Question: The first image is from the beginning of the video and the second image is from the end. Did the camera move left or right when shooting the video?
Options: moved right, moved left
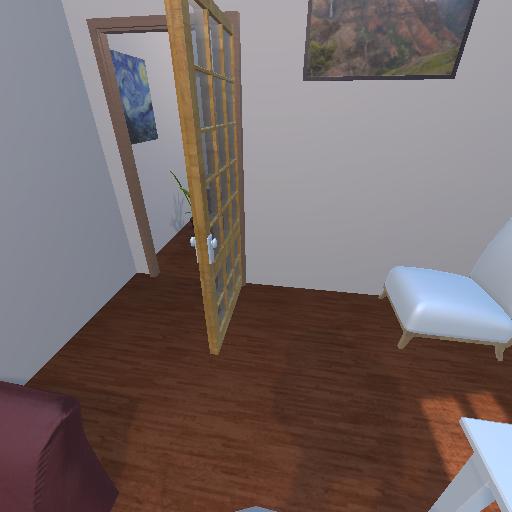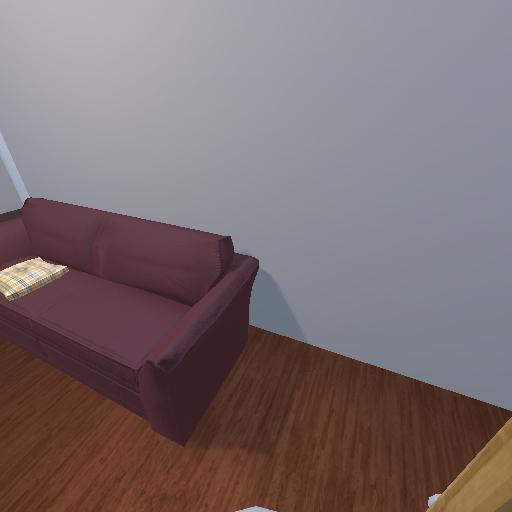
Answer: moved right